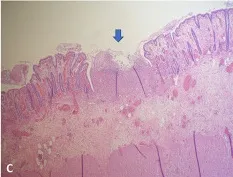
(C) The specimen showed focal ischemic change and transmural necrosis of the large intestine.
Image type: pathology (h&e)